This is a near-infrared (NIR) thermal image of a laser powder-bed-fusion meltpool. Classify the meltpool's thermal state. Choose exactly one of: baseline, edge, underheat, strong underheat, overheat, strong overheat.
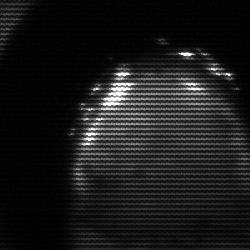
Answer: edge